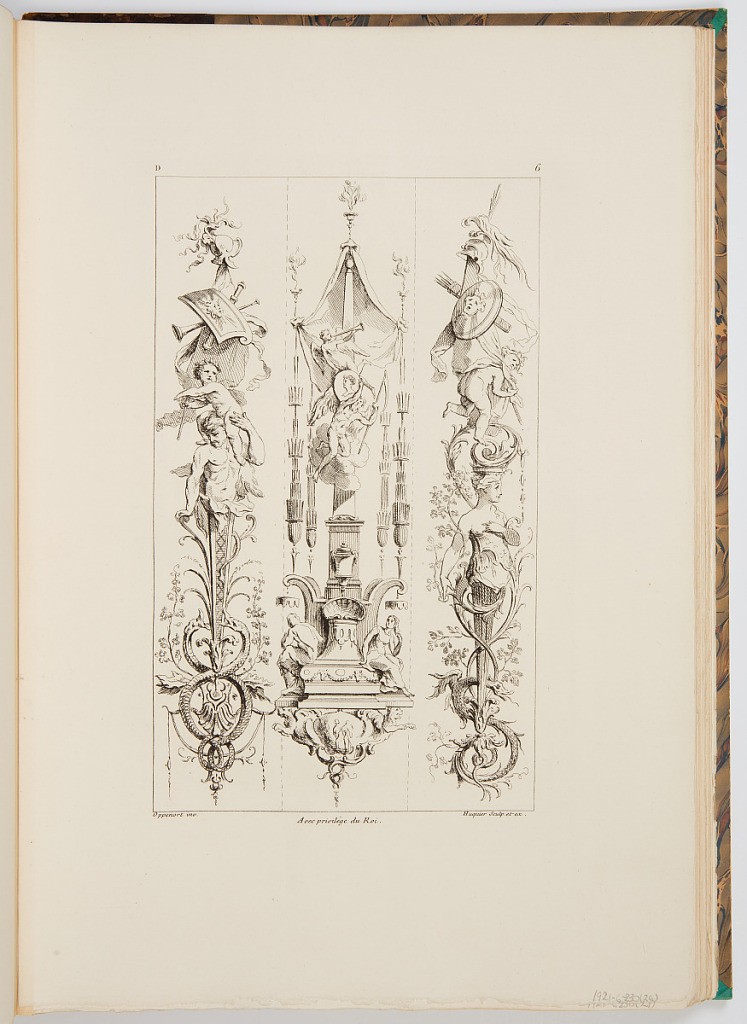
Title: Designs for Vertical Friezes or Pilasters
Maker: Gilles-Marie Oppenord, French, 1672–1742
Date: ca. 1900
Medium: Photomechanical print
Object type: Bound print
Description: Three designs for vertical panels or pilasters decorated with, from left to right: a male term holding a flag-bearing putto on his shoulder; a grotesque column with father time holding aloft a portrait medallion above which is a horn-blowing angel; and a grotesque with a female caryatid on top of which is a putto holding a trophy. The plate is signed and numbered.